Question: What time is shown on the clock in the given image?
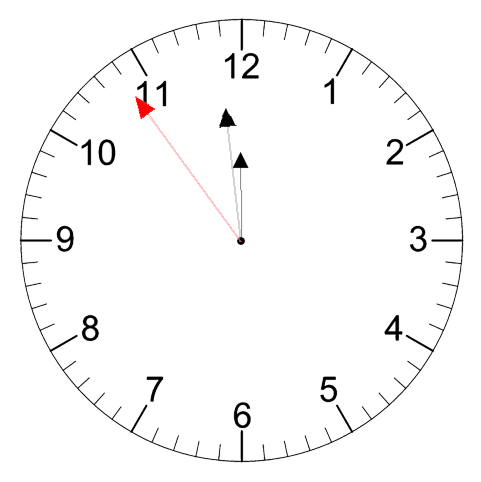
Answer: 11:58:54